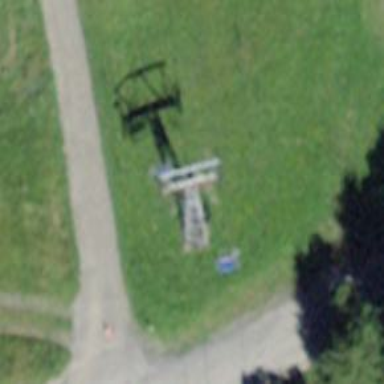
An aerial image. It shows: Pylon used for aerialway.